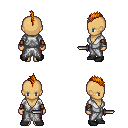
a pixel art fantasy rpg character, female body template, human, tanned skin, white robe, red pants, dark blonde mohawk hairstyle, cloth bracers, black shoes, dagger, four views (front, back, left, right), 2x2 character sprite sheet, small pixel art, hard edges, no anti-aliasing